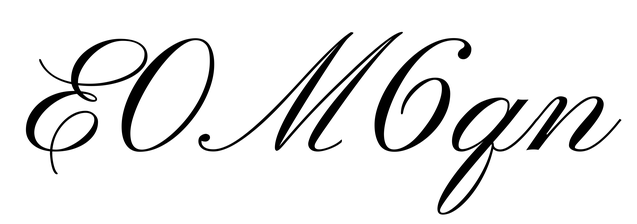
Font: PinyonScript-Regular